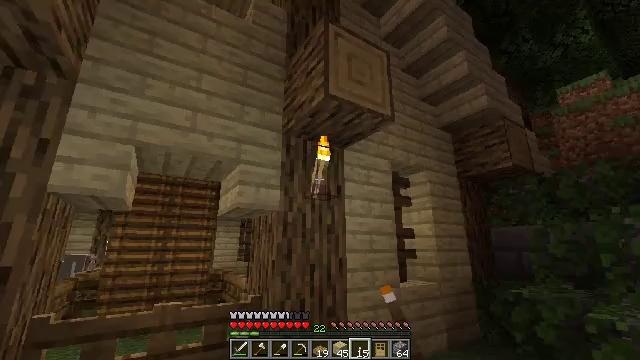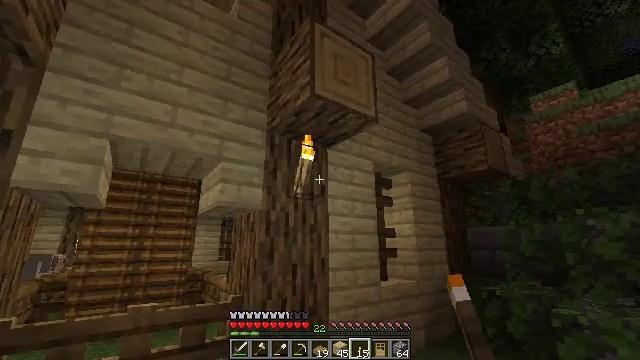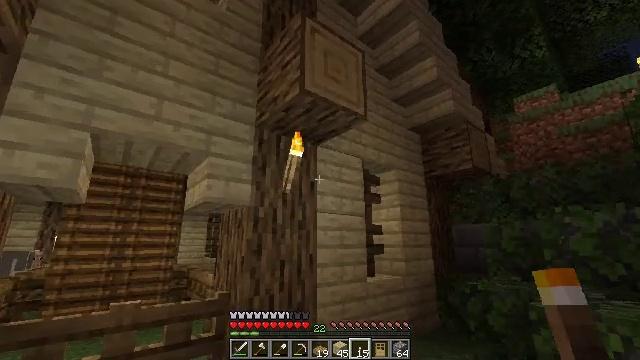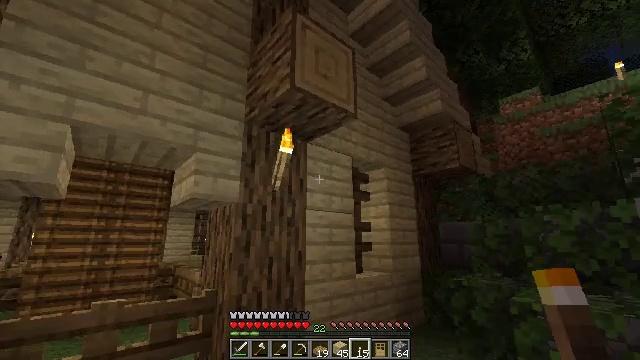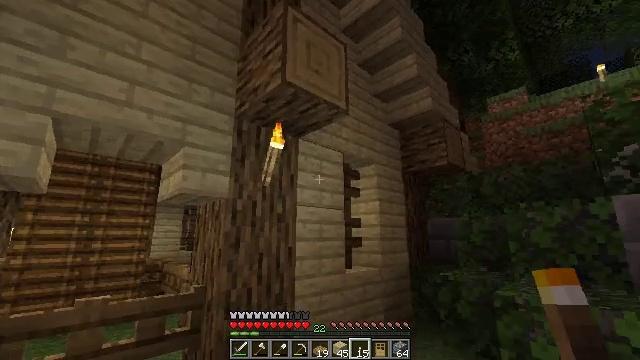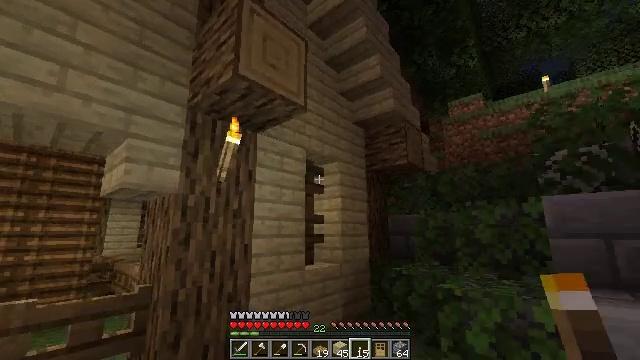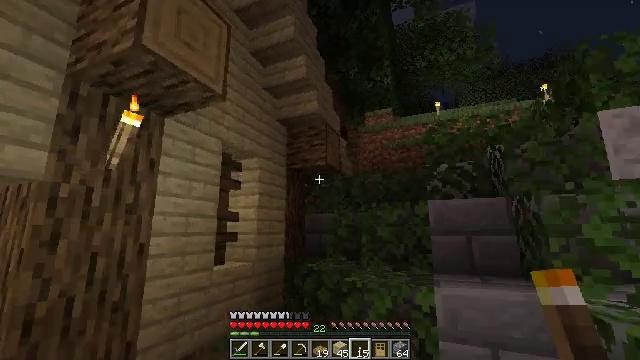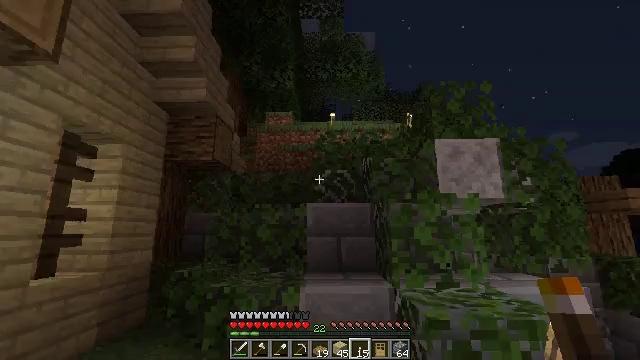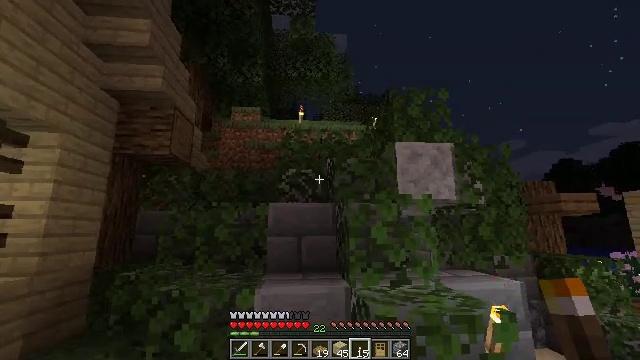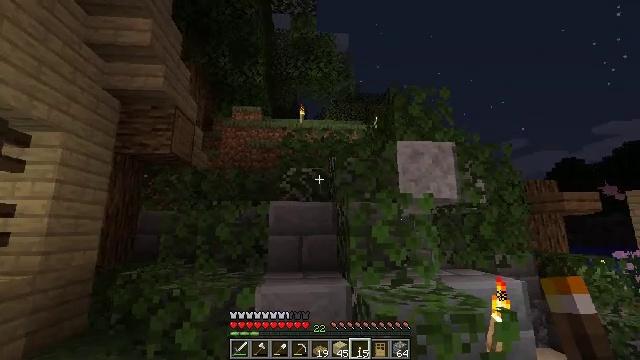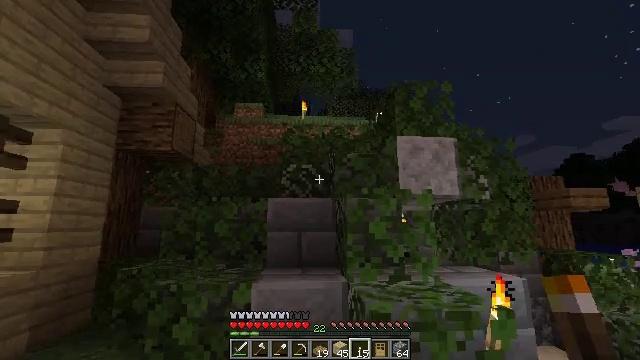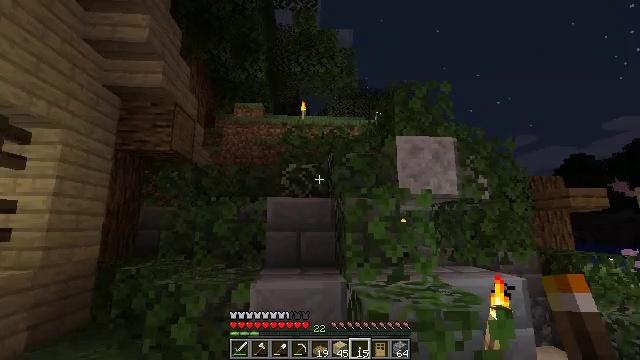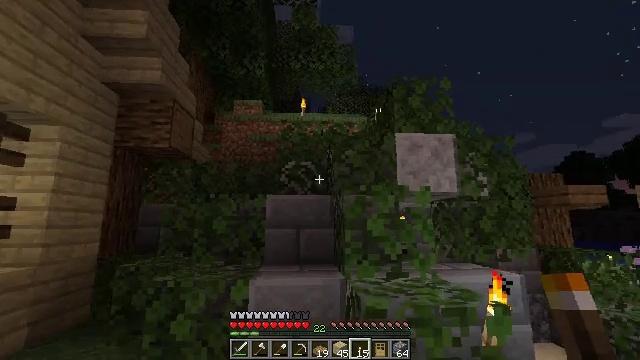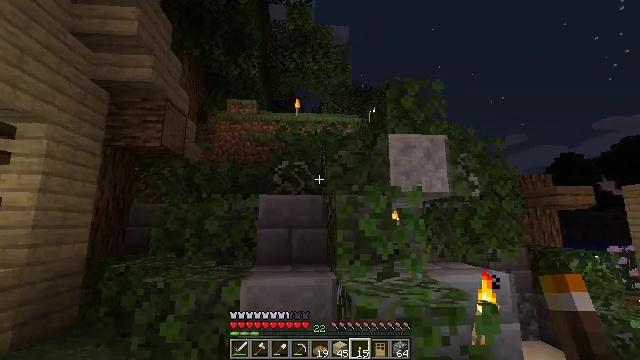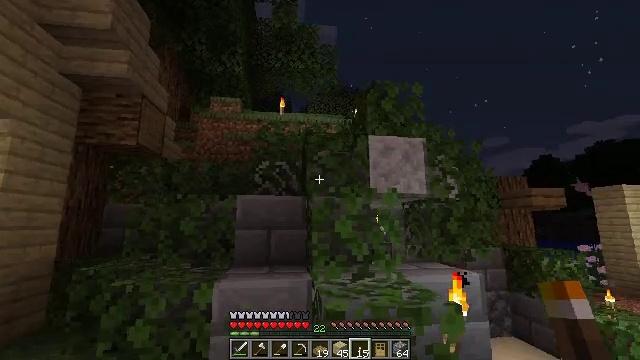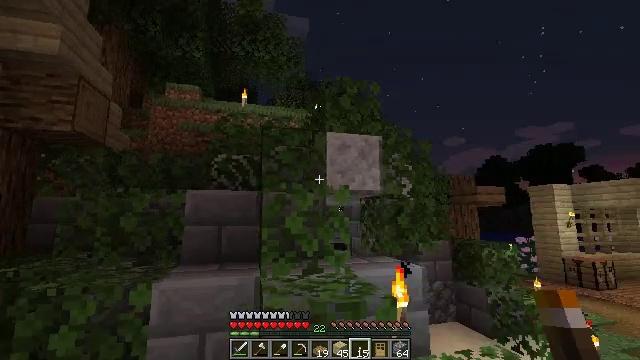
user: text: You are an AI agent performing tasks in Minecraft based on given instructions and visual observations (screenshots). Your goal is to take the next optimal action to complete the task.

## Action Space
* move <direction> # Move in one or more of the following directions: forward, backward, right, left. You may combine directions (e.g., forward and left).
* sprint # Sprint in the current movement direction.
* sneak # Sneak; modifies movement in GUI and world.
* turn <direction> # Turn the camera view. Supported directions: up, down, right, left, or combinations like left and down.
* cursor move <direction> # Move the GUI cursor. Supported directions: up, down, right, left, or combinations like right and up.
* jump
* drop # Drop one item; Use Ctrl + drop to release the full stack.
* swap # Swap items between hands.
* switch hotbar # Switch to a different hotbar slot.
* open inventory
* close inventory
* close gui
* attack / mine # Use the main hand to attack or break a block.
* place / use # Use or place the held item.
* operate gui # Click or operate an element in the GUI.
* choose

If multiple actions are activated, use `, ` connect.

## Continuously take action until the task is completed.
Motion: motion action
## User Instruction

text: Break the existing birch planks.
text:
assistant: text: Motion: turn right
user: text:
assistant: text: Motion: turn right
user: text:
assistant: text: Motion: turn right
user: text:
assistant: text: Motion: move right, turn right
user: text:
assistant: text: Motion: move right, turn right
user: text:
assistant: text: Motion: move right, turn right
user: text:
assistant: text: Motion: move right, turn right
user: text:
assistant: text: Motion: turn right
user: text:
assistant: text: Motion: no_op
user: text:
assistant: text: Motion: turn left
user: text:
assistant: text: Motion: no_op
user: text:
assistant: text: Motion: no_op
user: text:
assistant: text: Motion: move right, turn right
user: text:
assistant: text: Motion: move right, turn right
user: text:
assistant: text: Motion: move right, turn right and down
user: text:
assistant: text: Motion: move right, turn right and down
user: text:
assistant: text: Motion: move forward and move right, turn right and down
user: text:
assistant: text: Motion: move forward and move right, turn right and down
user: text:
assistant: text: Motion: move forward and move right
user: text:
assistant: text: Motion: move forward and move right
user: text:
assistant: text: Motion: move forward and move right, turn left and down
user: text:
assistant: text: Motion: move forward and move right
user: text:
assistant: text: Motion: move forward and move right
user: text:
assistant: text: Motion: move forward and move right
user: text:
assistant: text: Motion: move forward and move right
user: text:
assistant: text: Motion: move forward and move right
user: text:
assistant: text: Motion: move forward and move right
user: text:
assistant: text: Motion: move forward
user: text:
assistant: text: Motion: move forward, turn right
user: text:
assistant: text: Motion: move forward, turn right